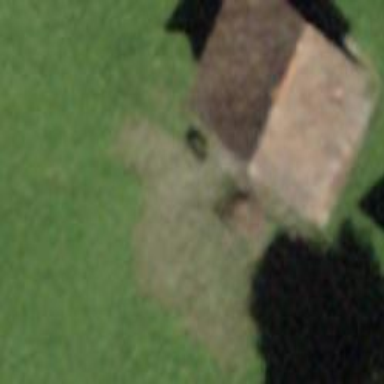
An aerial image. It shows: Barn with gabled roof.